Interaction volume radius: 10 \u00c5
Interaction volume height: 10 \u00c5
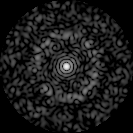
Disorder parameter: 0.8506